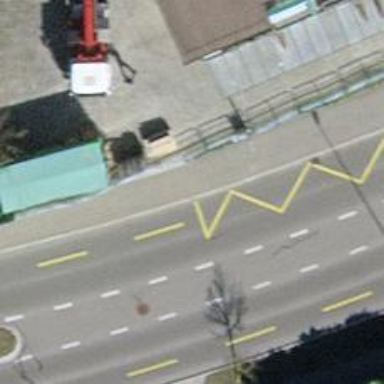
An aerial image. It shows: Platform for public transport. The platform is located by the road.